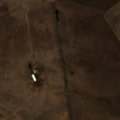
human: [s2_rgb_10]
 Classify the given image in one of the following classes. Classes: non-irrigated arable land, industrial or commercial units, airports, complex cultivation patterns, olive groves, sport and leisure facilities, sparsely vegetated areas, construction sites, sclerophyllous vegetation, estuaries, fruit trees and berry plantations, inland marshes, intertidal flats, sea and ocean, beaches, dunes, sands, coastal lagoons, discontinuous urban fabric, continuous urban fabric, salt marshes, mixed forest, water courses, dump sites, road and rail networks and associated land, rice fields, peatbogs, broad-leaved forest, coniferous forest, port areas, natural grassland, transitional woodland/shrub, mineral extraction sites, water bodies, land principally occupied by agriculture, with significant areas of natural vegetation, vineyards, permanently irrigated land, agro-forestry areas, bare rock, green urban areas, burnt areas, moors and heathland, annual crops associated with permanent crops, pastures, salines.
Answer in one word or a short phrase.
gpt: non-irrigated arable land